Question: When I set a knockout binding property as some javascript statement how is knockout able to wrap it in a function?

If I create an object like so:
'''
var myObject = {
'text': Data.Info.Title()
};
'''
The text property is going to be set with the value of title. How could I get this to be a function instead?
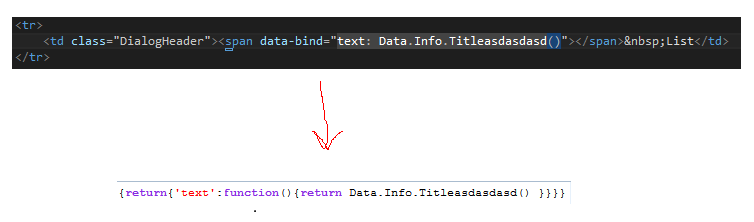
Answer: In your binding, it works because knockout parses the binding, which is not the case in your second example.
> The text property is going to be set with the value of title. How could I get this to be a function instead?
Simply remove the parenthesis:
'''
var myObject = {
'text': Data.Info.Title
};
'''
Works also on the binding:
'''
<span data-bind="text: Data.Info.Titleasdasdasd"></span>
'''